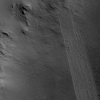
Atmospheric dust classification: not_dusty